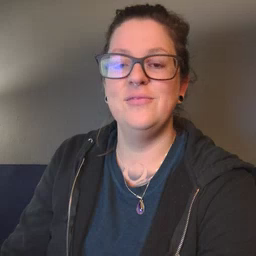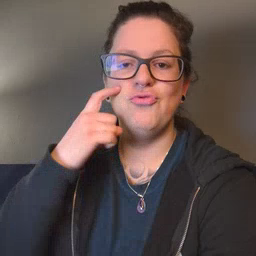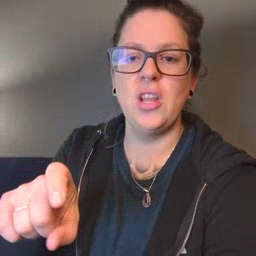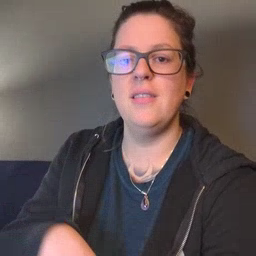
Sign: cry